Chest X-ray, PA view. Patient: 51 years old, sex M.
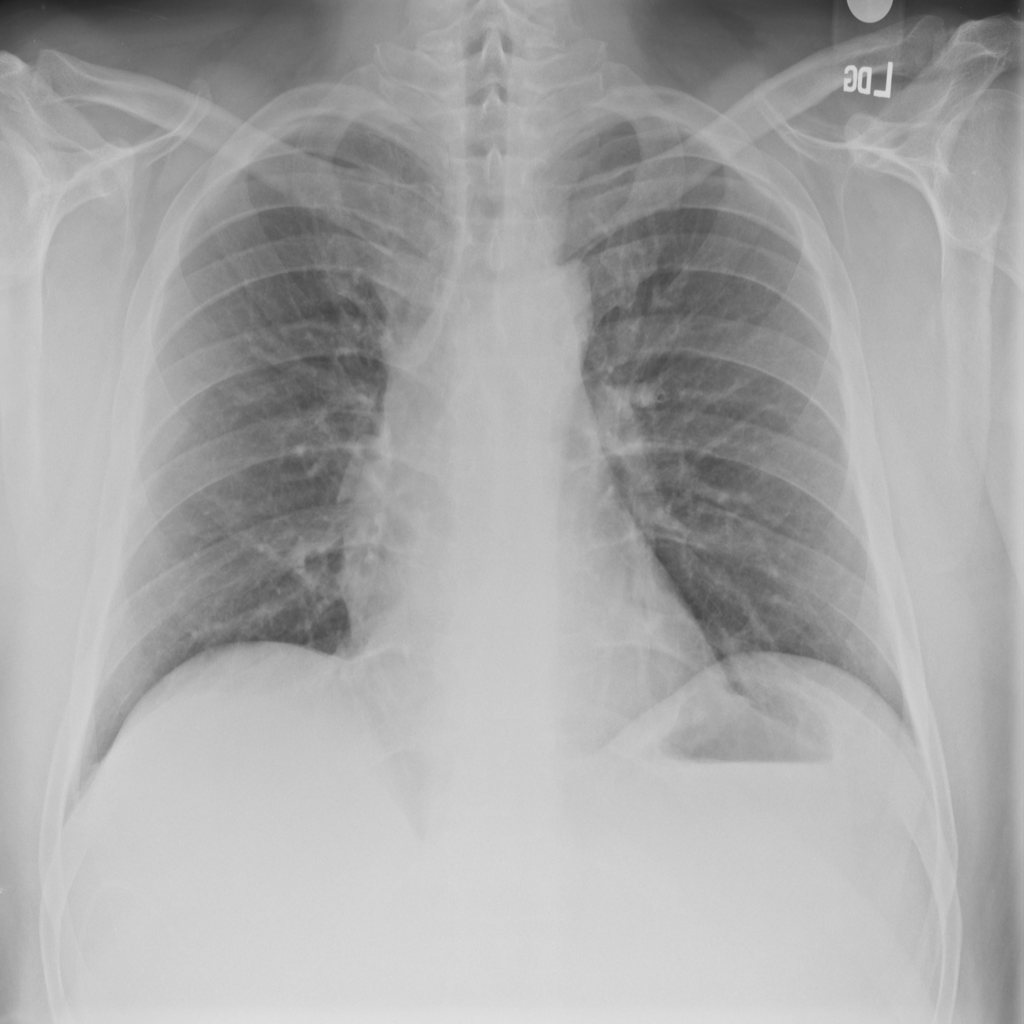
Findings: No Finding